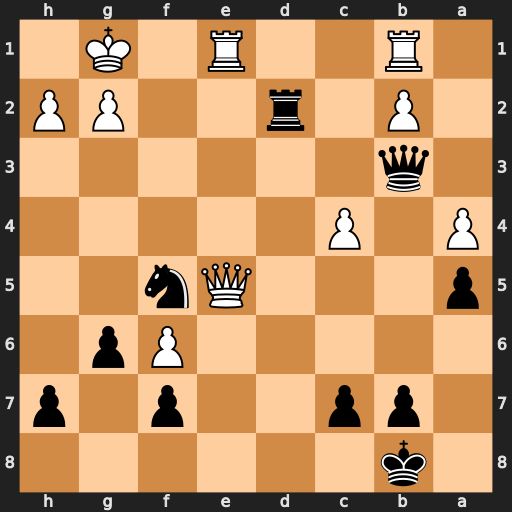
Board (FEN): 1k6/1pp2p1p/5Pp1/p3Qn2/P1P5/1q6/1P1r2PP/1R2R1K1
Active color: b
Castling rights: -
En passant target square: -
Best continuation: Rxg2+ Kxg2 Nh4+ Kg1 Nf3+ Kh1 Nxe5